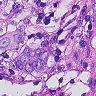
Metastatic tissue present: yes